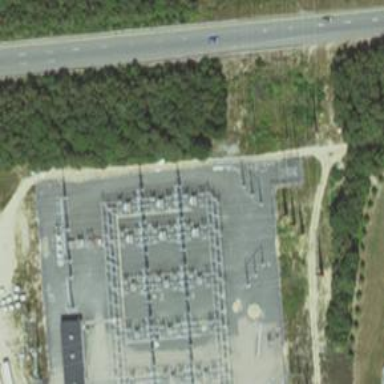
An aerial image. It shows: Switch for power supply.